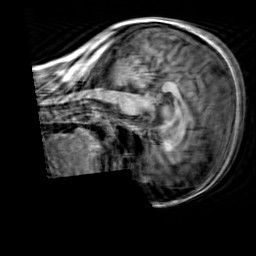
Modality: T1w
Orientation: sagittal
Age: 22
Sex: female
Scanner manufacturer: siemens
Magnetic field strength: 3 T
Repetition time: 2.3 s
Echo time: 0.00303 s